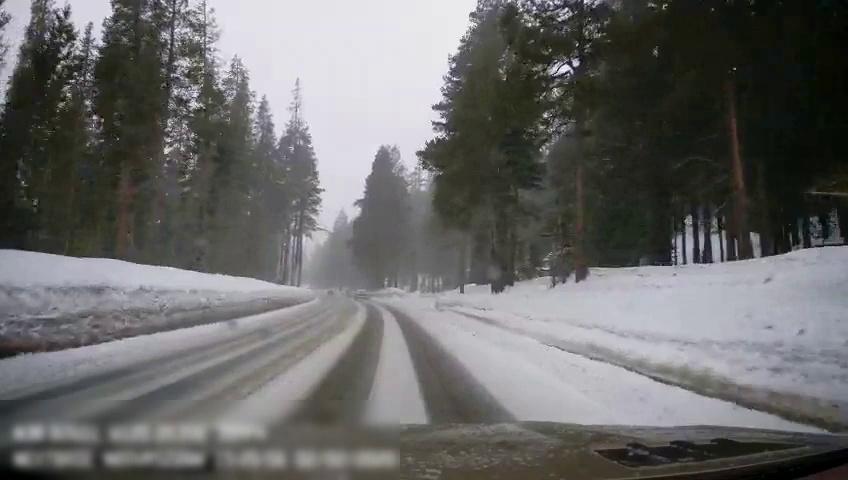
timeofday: Day
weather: Snowy
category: Drivable Space
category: Vehicles | SUV